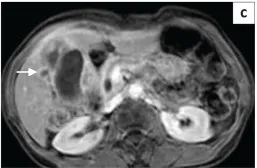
Which on post-contrast T1W sequence. Shows peripheral enhancement (black arrow), suggestive of a microabscess.
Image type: radiology (mri)